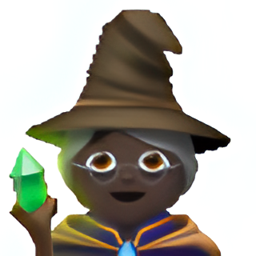
Name: mage
Emoji: 🧙🏿
Group: People & Body
Sub-group: person-fantasy